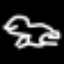
Label: frog